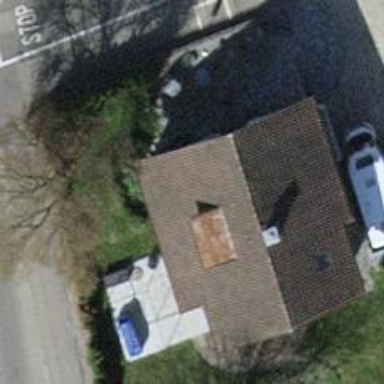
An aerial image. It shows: Detached building.